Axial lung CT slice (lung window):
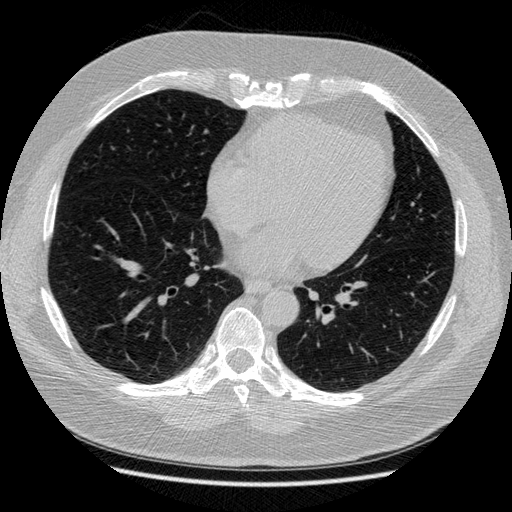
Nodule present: no